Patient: sex M, age 62
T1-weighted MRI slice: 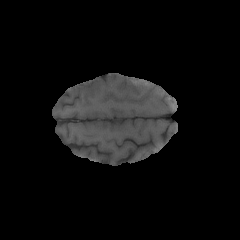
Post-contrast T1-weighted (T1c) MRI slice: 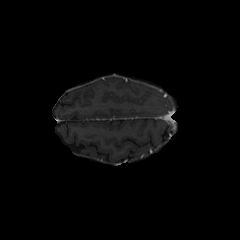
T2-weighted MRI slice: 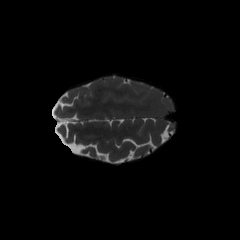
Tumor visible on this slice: no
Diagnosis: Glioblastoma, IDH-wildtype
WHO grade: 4